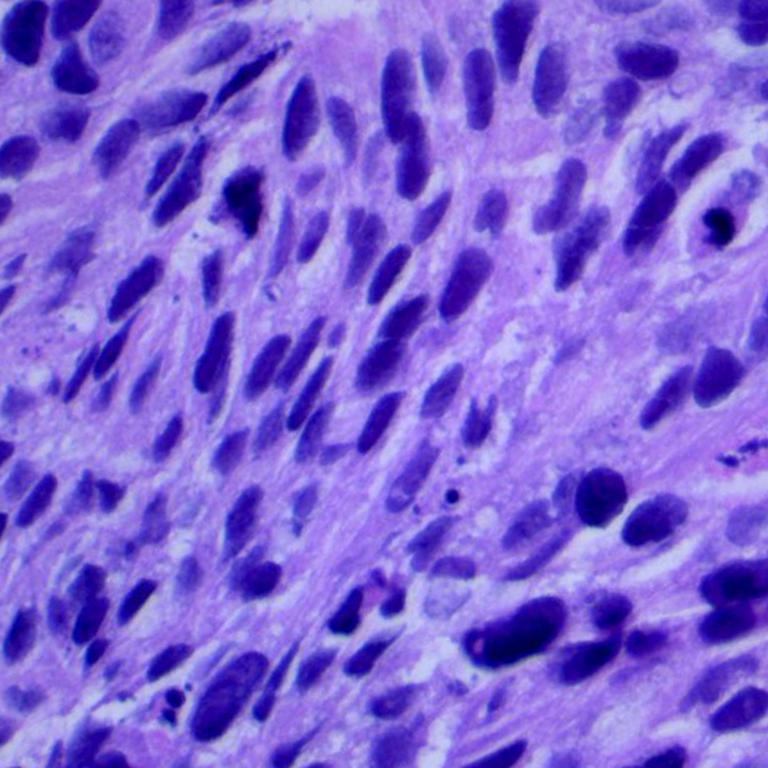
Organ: lung
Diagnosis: squamous carcinomas